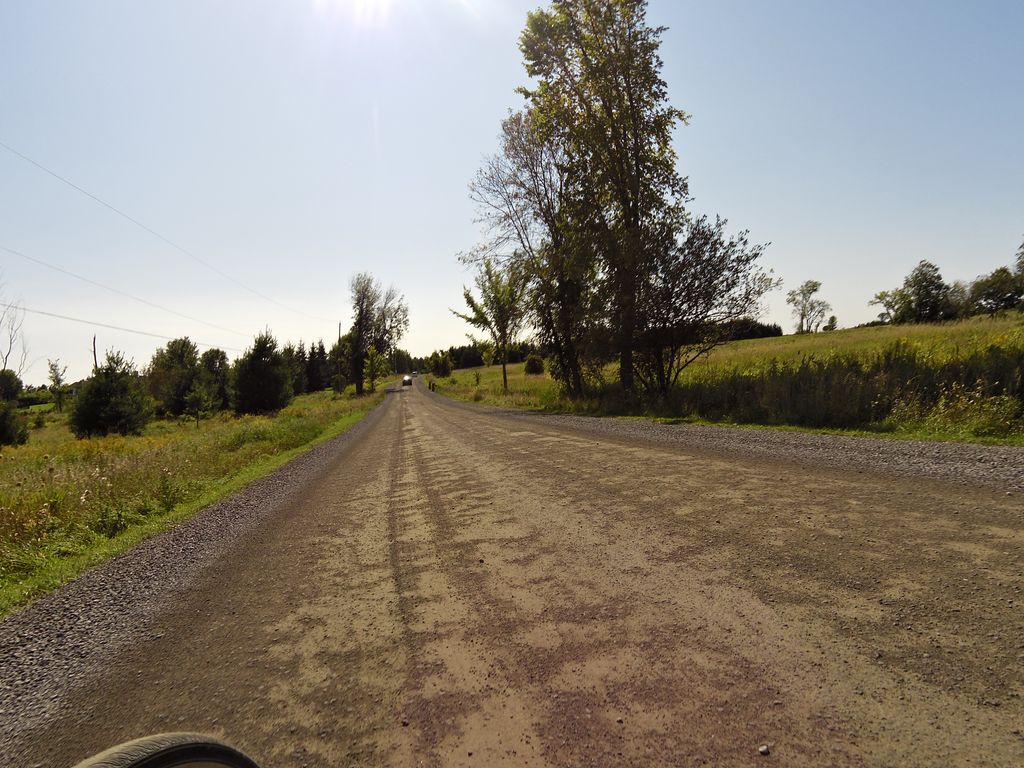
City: ottawa-gatineau